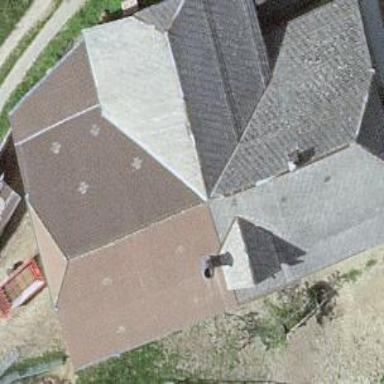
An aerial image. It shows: Farm building.